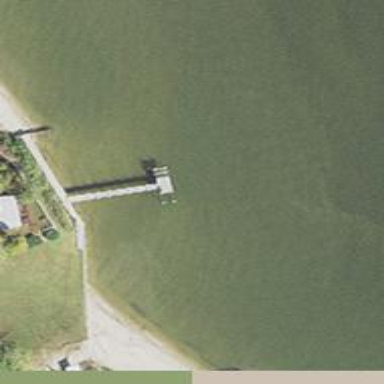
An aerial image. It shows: Man-made pier.